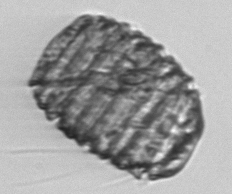
Label: Polykrikos